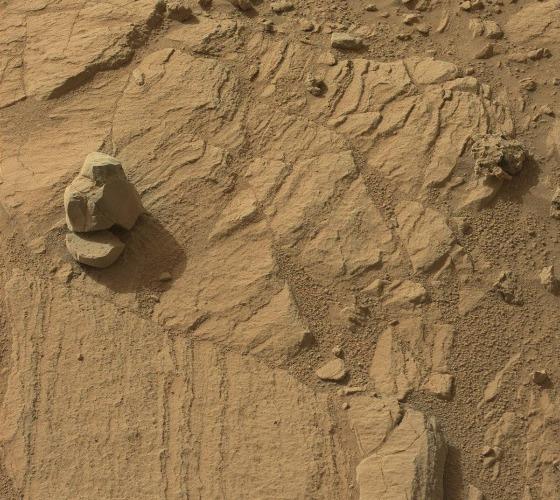
Terrain classes present: Bedrock, Gravel / Sand / Soil, Rock, Shadow